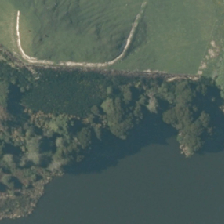
Land cover: indigenous_forest